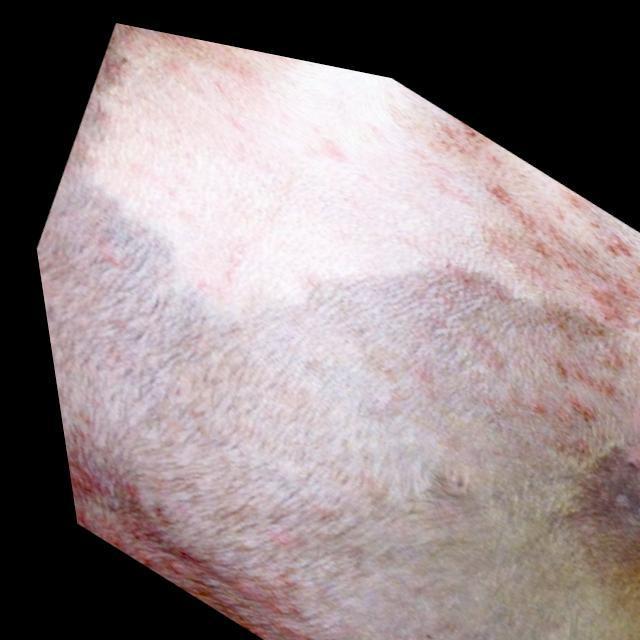
Canine hypersensitivity reaction — allergic skin response with urticaria, erythema, pruritus, and angioedema. May be food, environmental, or flea allergy related.